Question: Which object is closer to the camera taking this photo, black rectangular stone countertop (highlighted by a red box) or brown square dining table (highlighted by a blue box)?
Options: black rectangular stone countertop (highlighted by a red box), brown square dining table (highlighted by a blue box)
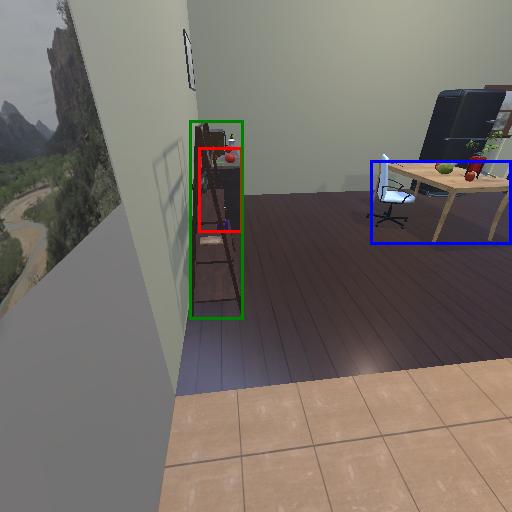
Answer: black rectangular stone countertop (highlighted by a red box)